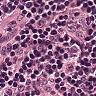
Metastatic tissue present: no